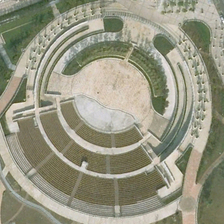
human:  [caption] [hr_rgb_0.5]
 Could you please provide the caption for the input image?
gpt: some green plants are around a circle square .

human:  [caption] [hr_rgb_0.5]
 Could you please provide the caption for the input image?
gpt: some green plants are around a circle square .

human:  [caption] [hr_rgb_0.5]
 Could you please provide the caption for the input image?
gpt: some green plants are around a circle square .

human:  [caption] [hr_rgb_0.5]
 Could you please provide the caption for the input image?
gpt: some green plants are around a circle square .

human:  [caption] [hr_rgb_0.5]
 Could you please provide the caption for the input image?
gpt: some green plants are around a circle square .